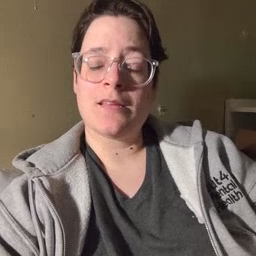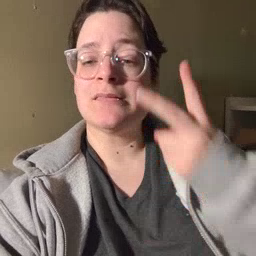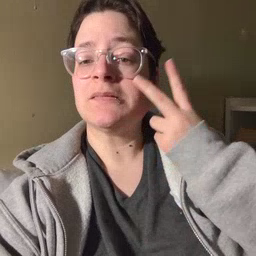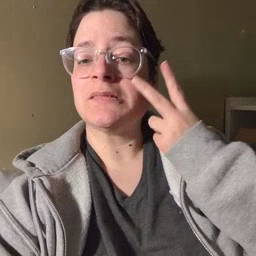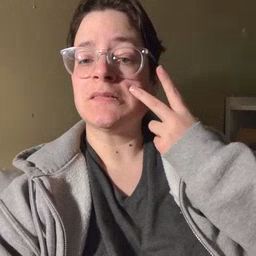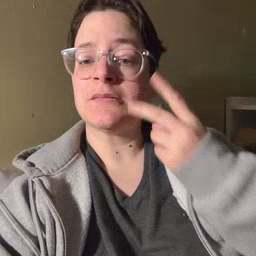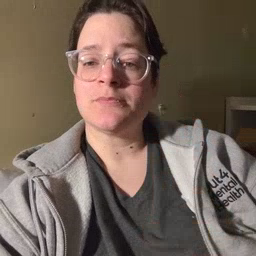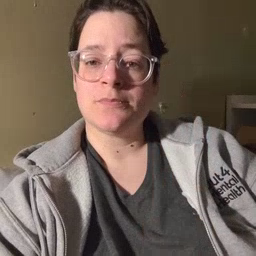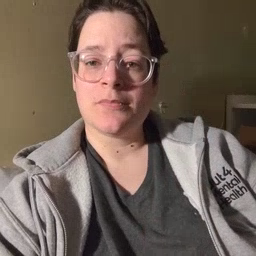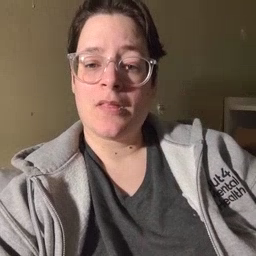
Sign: see